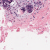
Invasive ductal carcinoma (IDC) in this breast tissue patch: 0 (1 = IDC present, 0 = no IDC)